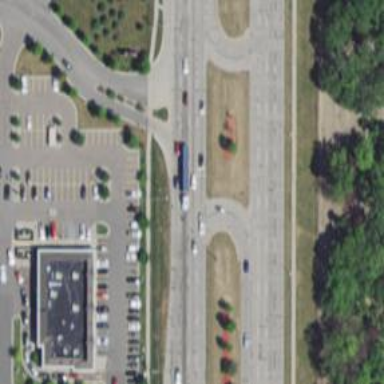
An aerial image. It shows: Secondary link road with separate sidewalk.